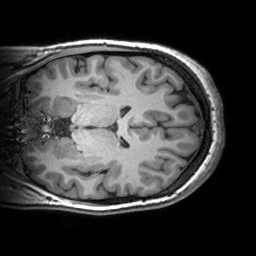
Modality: T1w
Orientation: coronal
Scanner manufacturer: siemens
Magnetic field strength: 3 T
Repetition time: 2.53 s
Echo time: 0.00299 s